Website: home-depot
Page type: customer-info-address
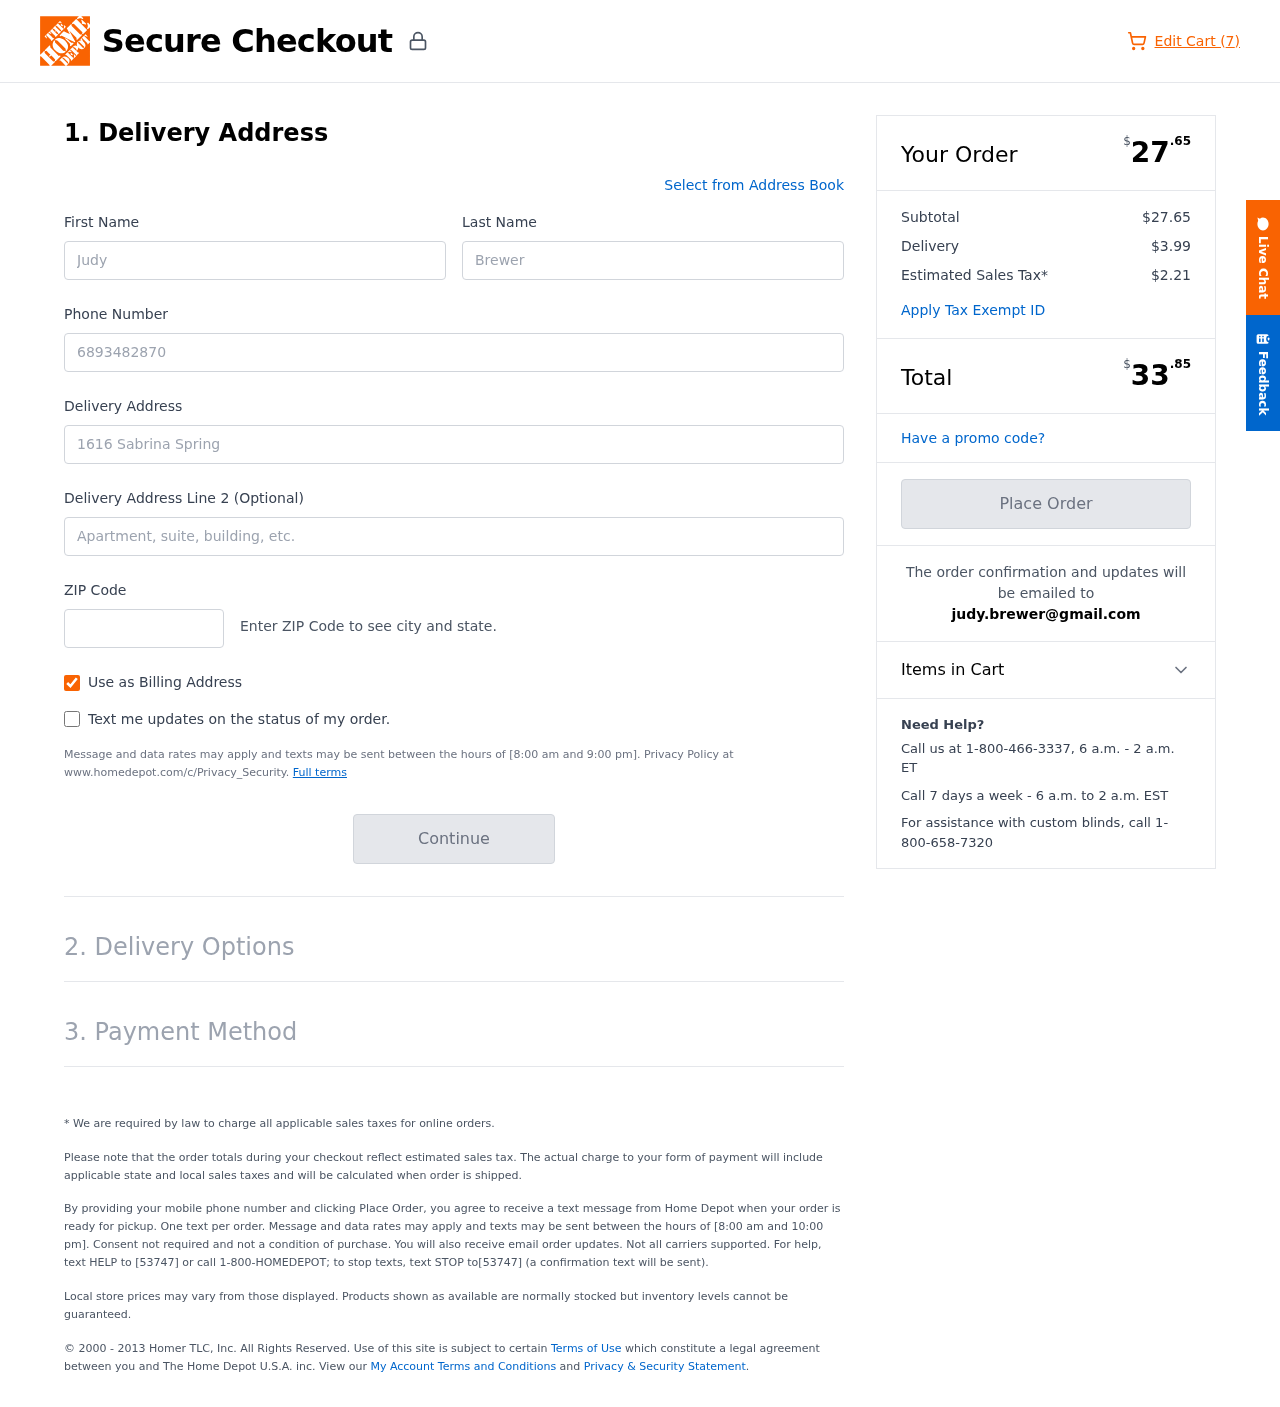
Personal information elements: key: PII_EMAIL
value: judy.brewer@gmail.com
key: PII_FIRSTNAME
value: Judy
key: PII_LASTNAME
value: Brewer
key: PII_PHONE
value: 6893482870
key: PII_POSTCODE
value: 30744
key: PII_STREET
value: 1616 Sabrina Spring
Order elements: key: ORDER_NUM_ITEMS
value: Edit Cart (7)
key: ORDER_SUBTOTAL_HEADER
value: $27.65
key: ORDER_SUBTOTAL
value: $27.65
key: ORDER_SHIPPING_COST
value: $3.99
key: ORDER_TAX
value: $2.21
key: ORDER_TOTAL2
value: $33.85